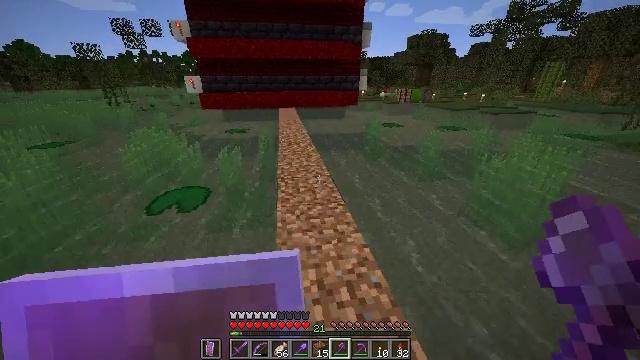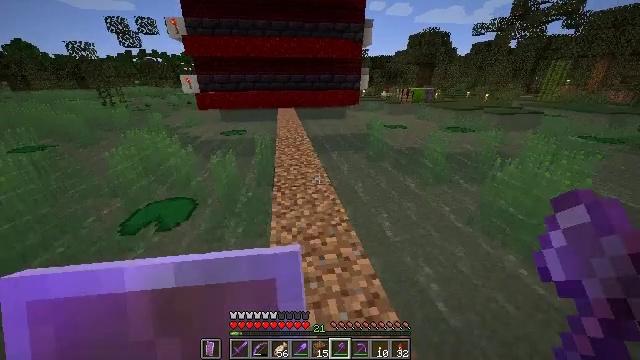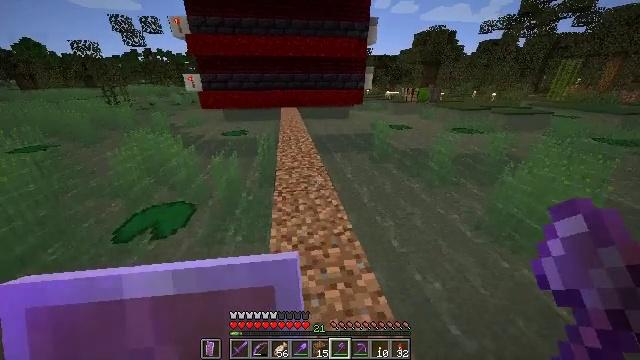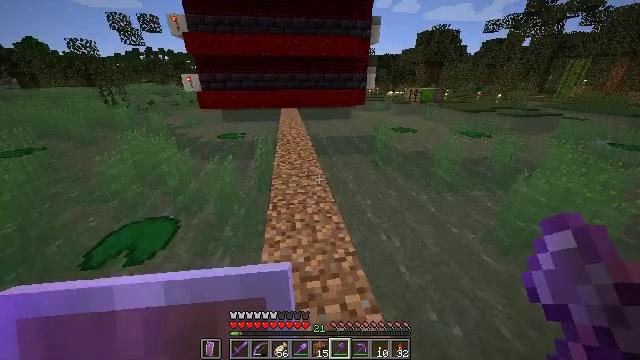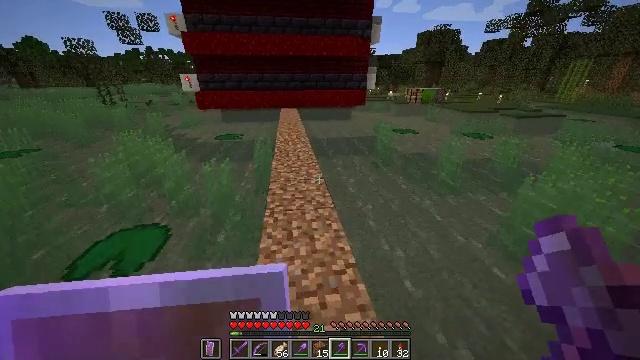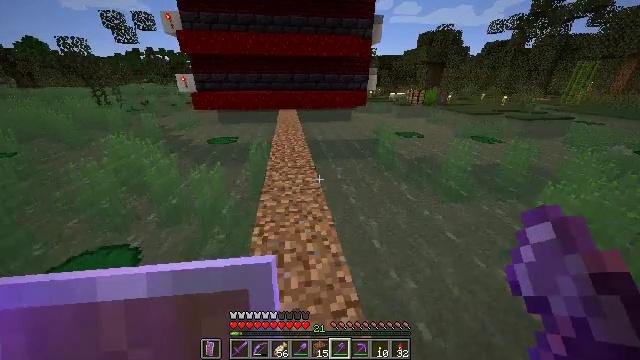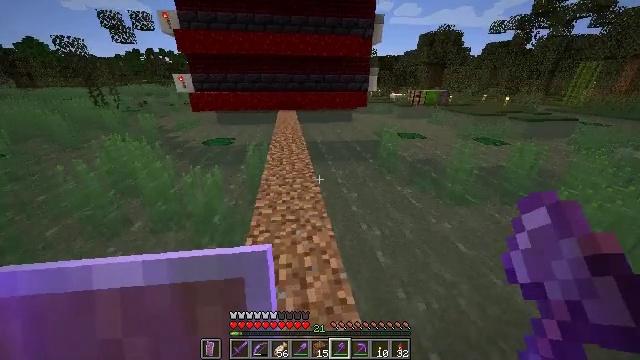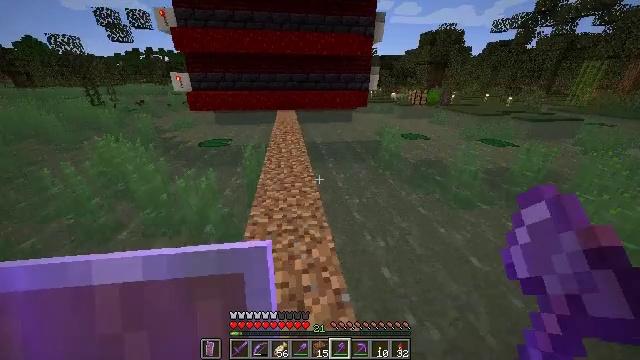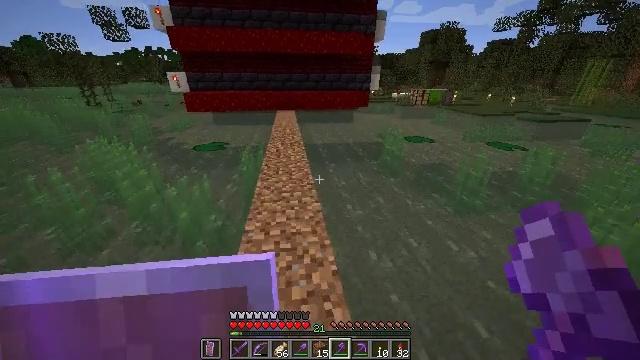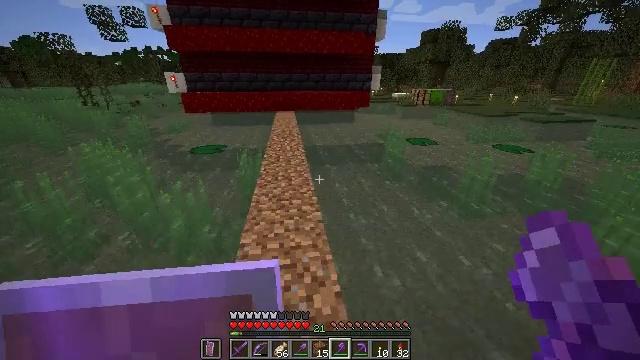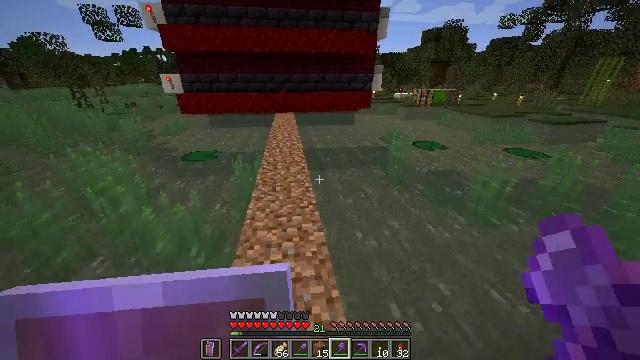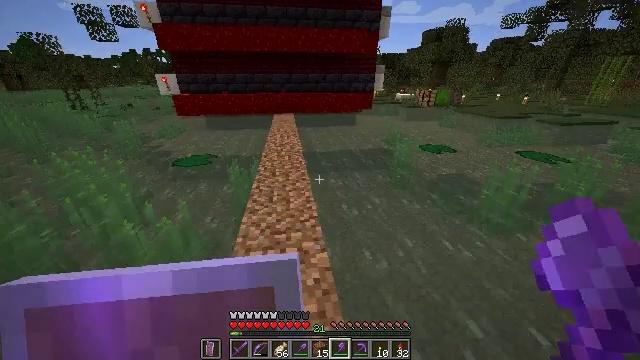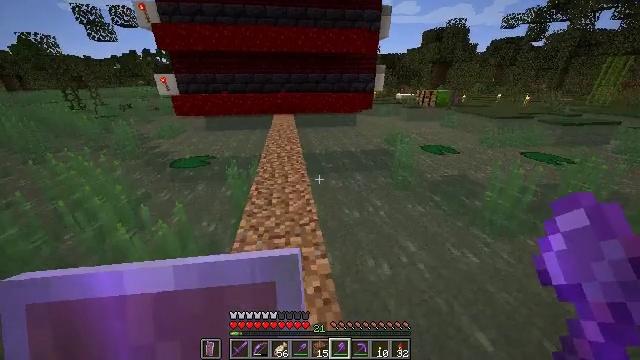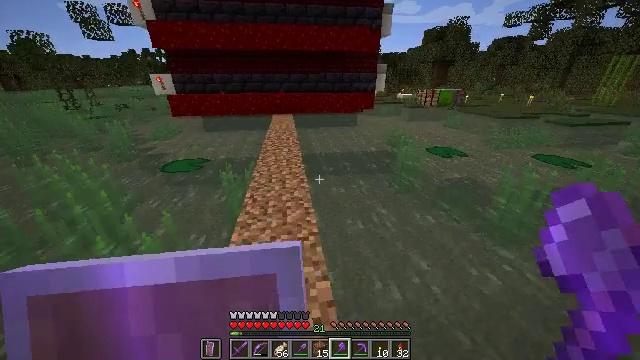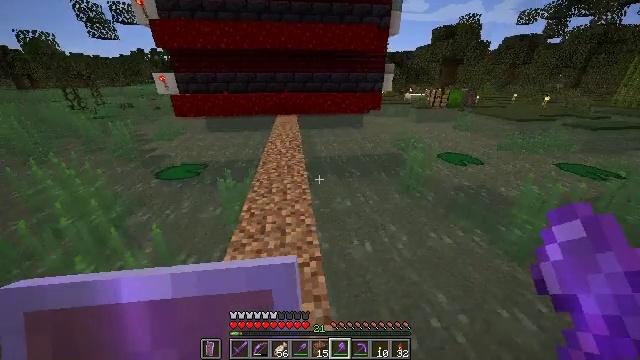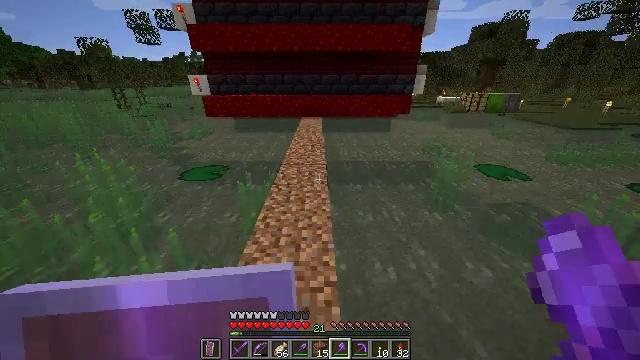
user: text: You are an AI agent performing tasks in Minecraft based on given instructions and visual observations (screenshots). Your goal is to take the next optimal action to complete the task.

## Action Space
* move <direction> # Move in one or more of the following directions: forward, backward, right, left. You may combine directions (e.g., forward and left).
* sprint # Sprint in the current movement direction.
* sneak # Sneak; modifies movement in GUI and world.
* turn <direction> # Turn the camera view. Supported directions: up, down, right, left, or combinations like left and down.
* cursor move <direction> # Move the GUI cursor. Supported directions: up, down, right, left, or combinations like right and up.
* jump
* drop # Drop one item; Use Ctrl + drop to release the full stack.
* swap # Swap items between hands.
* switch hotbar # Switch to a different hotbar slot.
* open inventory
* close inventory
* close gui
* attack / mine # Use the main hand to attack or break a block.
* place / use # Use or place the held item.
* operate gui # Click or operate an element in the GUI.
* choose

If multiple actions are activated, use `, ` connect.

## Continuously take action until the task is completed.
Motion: motion action
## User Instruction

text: Gather vines from trees or structures.
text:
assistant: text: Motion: move forward
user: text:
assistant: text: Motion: move forward
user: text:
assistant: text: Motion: move forward
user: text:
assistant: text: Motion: move forward
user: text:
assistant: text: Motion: move forward
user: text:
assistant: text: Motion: move forward
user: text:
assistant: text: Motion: move forward
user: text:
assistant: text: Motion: move forward
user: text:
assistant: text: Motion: move forward
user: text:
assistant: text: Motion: move forward
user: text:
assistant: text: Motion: move forward
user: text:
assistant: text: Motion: move forward
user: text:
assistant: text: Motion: move forward
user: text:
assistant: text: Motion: move forward, turn left
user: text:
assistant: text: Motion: move forward, turn left
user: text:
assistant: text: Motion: move forward, turn left
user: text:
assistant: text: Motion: move forward
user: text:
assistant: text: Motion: move forward
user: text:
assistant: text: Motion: move forward
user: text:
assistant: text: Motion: move forward
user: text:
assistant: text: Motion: move forward
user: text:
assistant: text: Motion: move forward
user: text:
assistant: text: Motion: move forward
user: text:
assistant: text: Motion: move forward
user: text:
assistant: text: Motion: move forward
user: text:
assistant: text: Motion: move forward
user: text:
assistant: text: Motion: move forward
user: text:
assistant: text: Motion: move forward
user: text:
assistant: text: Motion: move forward
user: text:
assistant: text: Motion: move forward